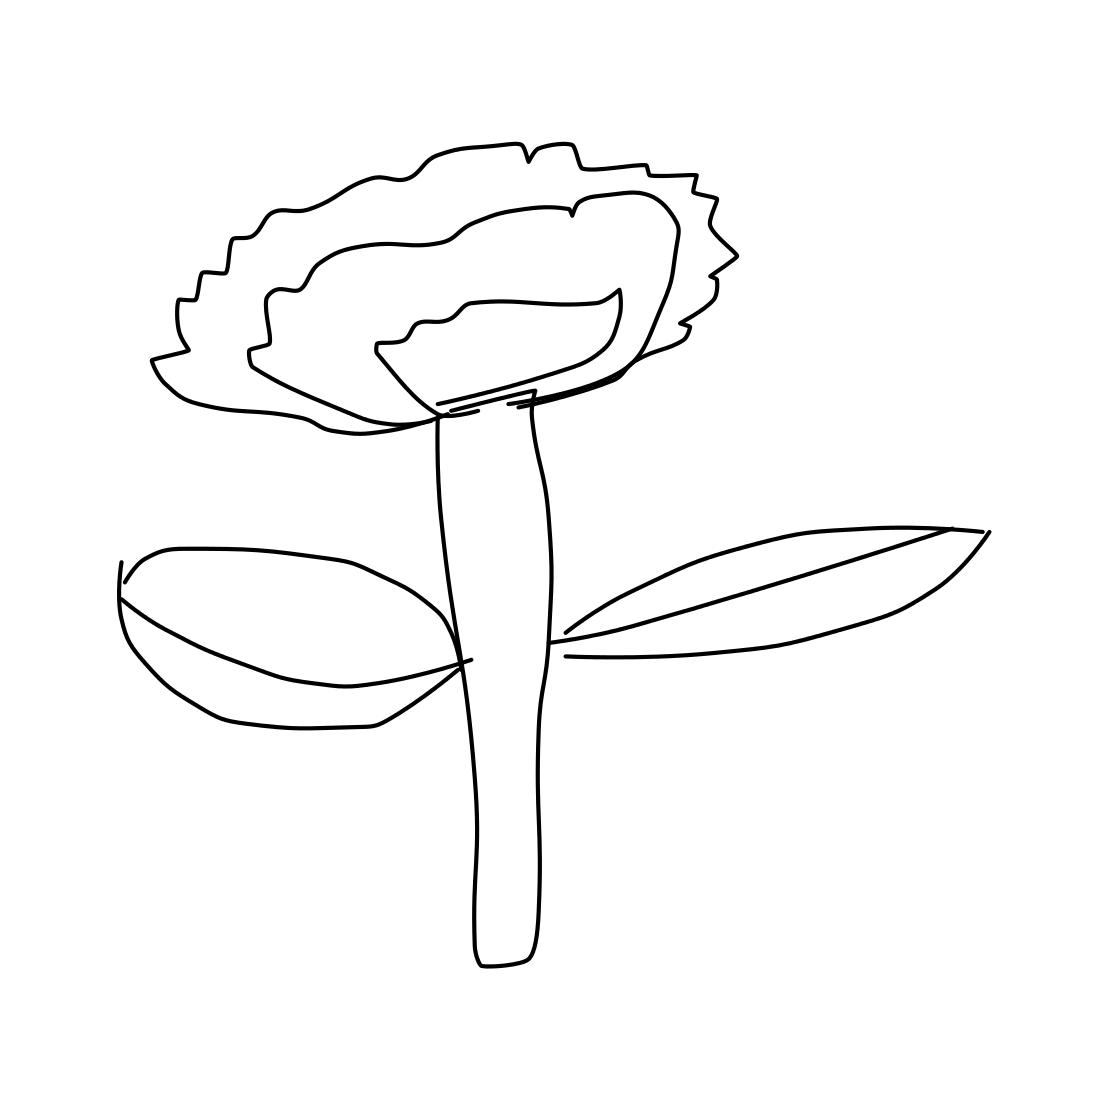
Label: flower with stem